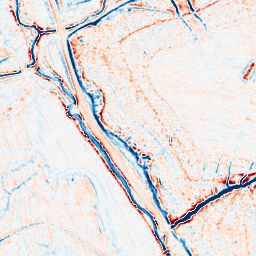
Category: classical
Decomposition family: gaussian
Decomposition parameters: sigma: 2
Upsampling method: linear_exact
Upsampling parameters: scale: 2
Upsampling scale: 2